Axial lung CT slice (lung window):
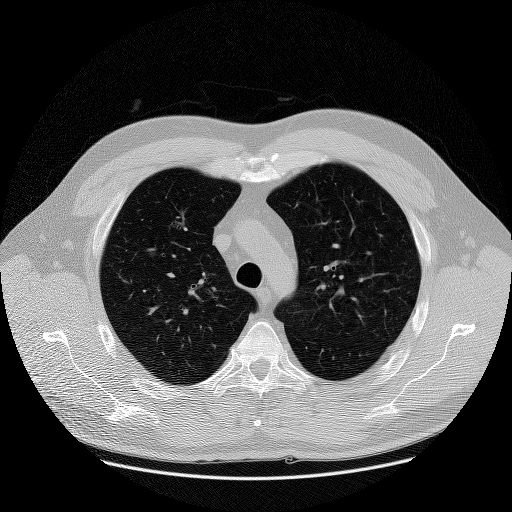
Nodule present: no